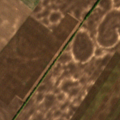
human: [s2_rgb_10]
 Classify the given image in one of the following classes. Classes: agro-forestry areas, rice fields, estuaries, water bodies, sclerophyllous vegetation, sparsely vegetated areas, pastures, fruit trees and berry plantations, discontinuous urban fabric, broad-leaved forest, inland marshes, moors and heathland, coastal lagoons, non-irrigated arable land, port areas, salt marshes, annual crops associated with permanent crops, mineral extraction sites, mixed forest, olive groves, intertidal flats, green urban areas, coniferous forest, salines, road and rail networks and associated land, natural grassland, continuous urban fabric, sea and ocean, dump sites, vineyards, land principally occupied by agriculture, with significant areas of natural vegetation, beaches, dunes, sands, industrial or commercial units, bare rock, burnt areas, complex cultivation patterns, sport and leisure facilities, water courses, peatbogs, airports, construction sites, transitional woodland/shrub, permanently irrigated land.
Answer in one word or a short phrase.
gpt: non-irrigated arable land